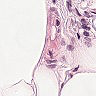
Metastatic tissue present: no